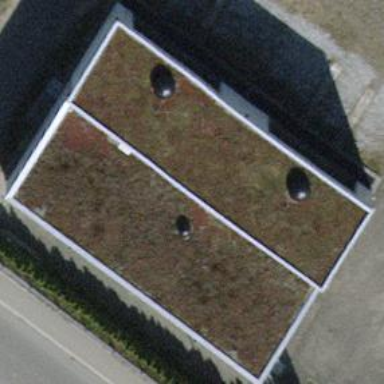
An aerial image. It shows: Building with switchgear power equipment inside.